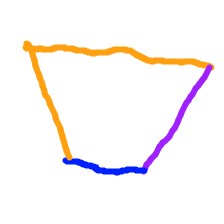
Shape: trapezoid